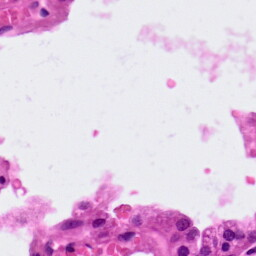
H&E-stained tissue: Lung